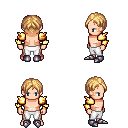
a pixel art fantasy rpg character, male body template, human, light skin, gold arm armor, white pants, light blonde parted hairstyle, metal boots, four views (front, back, left, right), 2x2 character sprite sheet, small pixel art, hard edges, no anti-aliasing